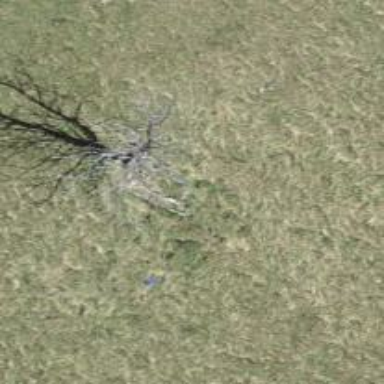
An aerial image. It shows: Deciduous tree with leafless leaves.